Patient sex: M
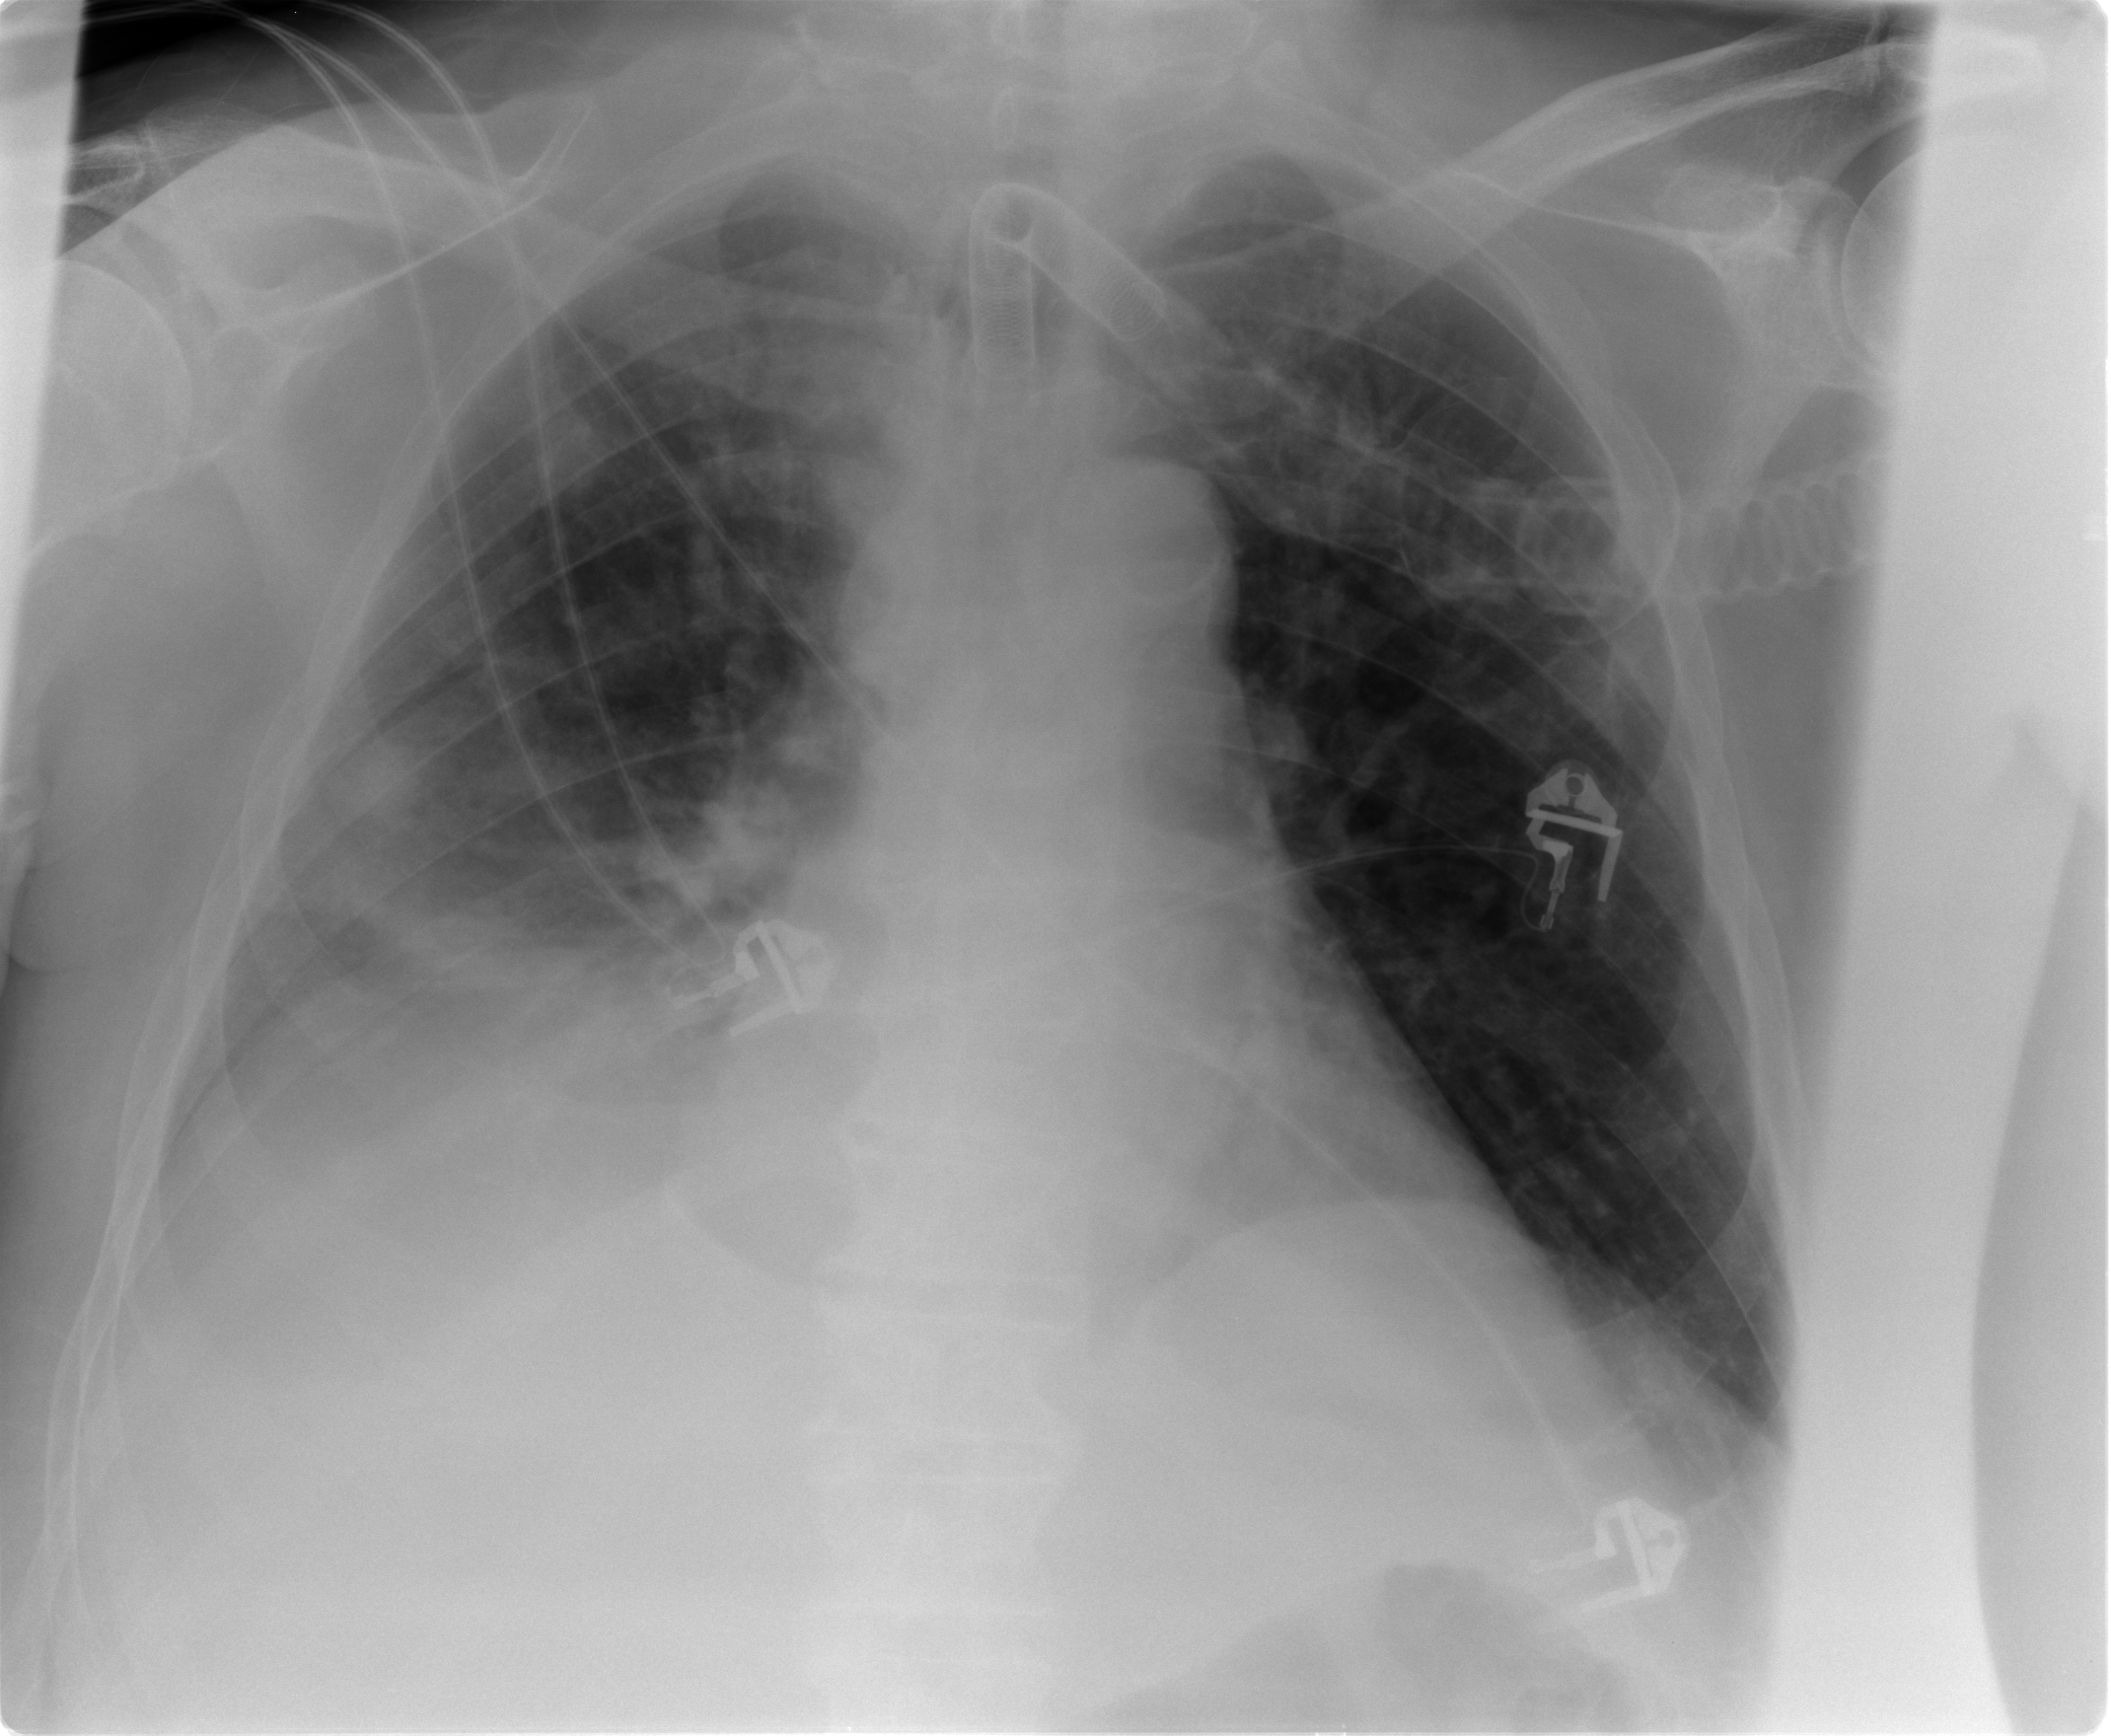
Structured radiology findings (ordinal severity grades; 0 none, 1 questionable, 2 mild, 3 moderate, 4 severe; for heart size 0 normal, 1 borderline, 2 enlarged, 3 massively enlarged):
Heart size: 1
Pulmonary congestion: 2
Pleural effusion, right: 3
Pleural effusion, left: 0
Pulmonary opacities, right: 2
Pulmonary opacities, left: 0
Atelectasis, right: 2
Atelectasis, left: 0